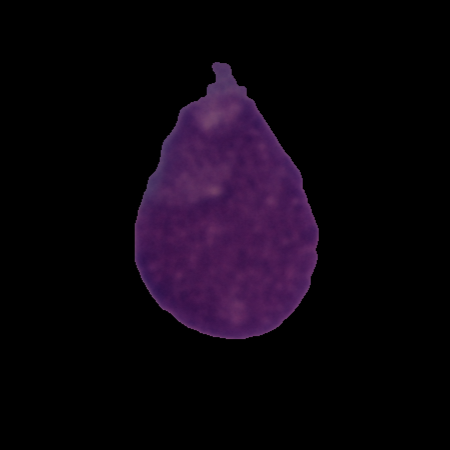
Label: cancer